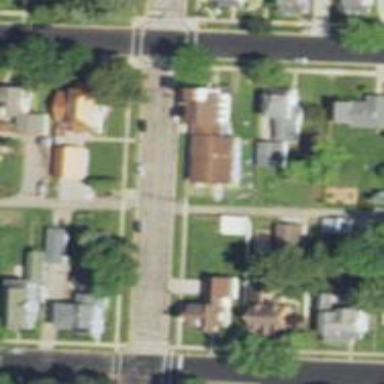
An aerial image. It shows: Neighborhood.